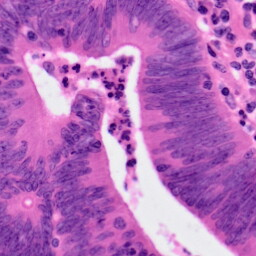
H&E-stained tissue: Colon